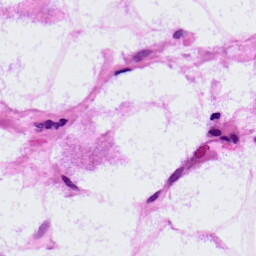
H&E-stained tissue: LymphNode